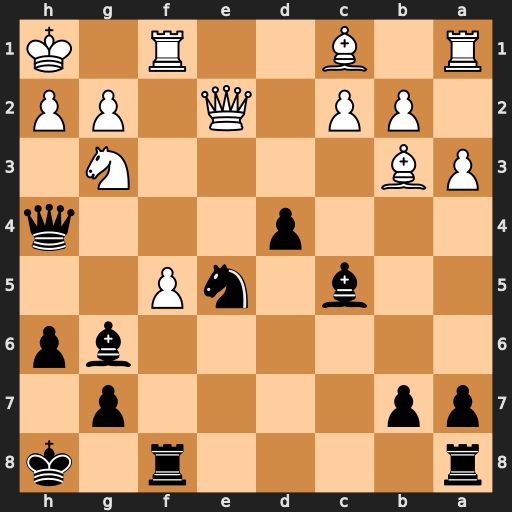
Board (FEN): r4r1k/pp4p1/6bp/2b1nP2/3p3q/PB4N1/1PP1Q1PP/R1B2R1K
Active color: b
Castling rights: -
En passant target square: -
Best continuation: Rae8 h3 d3 cxd3 Qxg3 Bf4 Qxd3 Qxd3 Nxd3